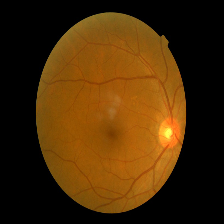
Diabetic retinopathy grade: Mild